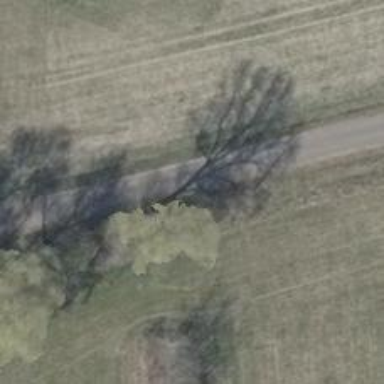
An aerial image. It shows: Row of trees in natural setting.